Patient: sex M, age 42
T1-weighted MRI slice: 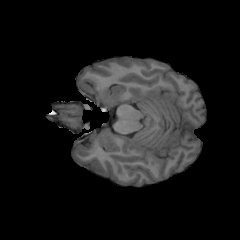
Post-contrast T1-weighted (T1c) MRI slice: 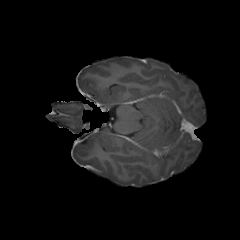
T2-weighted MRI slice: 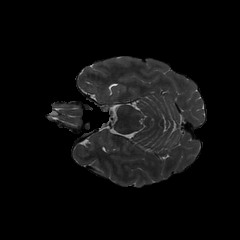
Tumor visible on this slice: no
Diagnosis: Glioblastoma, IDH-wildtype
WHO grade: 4